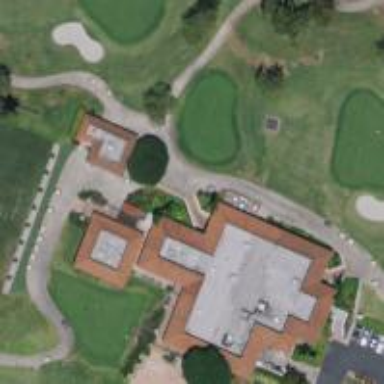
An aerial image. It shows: Service road designated as golf cart path.